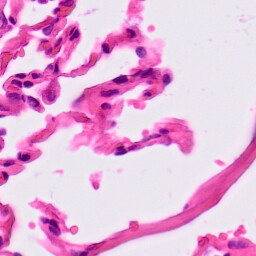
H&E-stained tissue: Lung